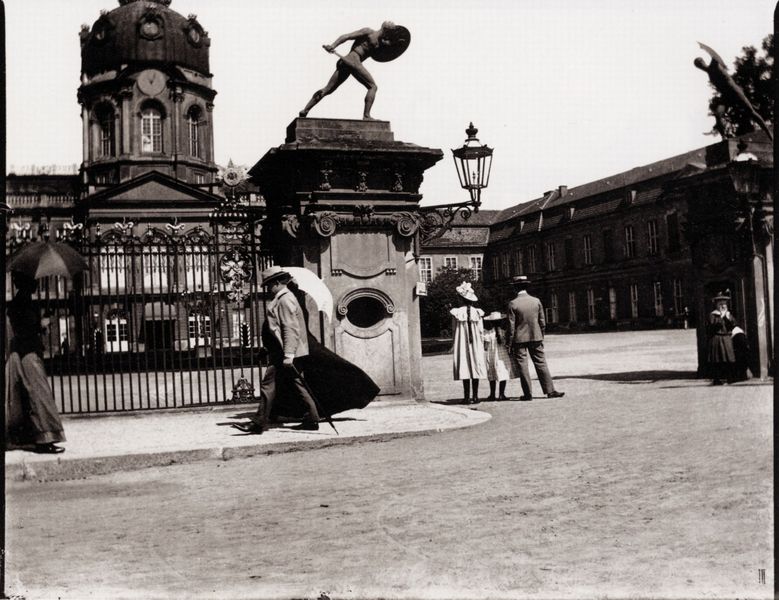
Titel: Am Tor des Charlottenburger Schlosses
Künstler: Heinrich Zille
Schlagwörter: flügel, himmel, kämpfer, mann, nackt, schatten, weiß, wolken, dreieck, frauen, menschen, mädchen, sand, stadt, fenster, frau, fussgänger, grau, hell, hintergrund, hut, kleid, laterne, laternen, licht, männer, schwarz, strasse, säule, vordergrund, ausblick, dach, dame, gebäude, haus, schirm, schloss, sonnenschirm, weg, zaun, herren, rock, anzug, hose, jacke, architektur, barock, rahmen, bild, herr, schauen, wind, brüstung, busch, gitter, sonne, boden, figur, drei, familie, kind, paar, kamin, kinder, turm, skulptur, statue, deutschland, ansicht, man, passanten, schuhe, zöpfe, dächer, giebel, mauer, monochrom, hof, spazieren, platz, besucher, pilaster, figuren, rundbogen, friedrich, wehen, zopf, ziffern, uhr, metall, deutsch, durchgang, bildhauerei, plinthe, podest, weste, tor, foto, fotografie, photographie, eingang, eisen, schild, schmiedeeisen, innenhof, berlin, antike, bürgersteig, palast, stockwerk, balustrade, gehweg, schwarzweiß, schwert, trottoir, soldat, reihe, degen, schuh, flanieren, architrav, sonntag, photo, fries, dreiecksgiebel, portal, lustschloss, gesims, skulpturen, pforte, voluten, ionisch, portikus, antik, krieger, etagen, achsen, konsole, pavillon, museum, spaziergänger, dresden, stockwerke, grieche, zeiger, zifferblatt, preussen, kandelaber, geschoss, turmuhr, gebälk, tempelfront, tympanon, fensterachsen, mittelrisalit, paare, ionische ordnung, zentralbau, seitenflügel, vorplatz, rundbogenfenster, oculus, okulus, säulenordnung, ordnung, pilasterordnung, trakt, ionica, baluster, touristen, uhrenturm, konsolfries, schlossflügel, uhrturm, hauptpavillon, flaneure, barockschloss, ehrenhof, sohlbank, panel, seitentrakte, fechter, sacko, scloss, sprenggiebel, schlosshof, geebäude, segementbogen, schlosstrakt, berlin charlottenburg, charlottenburg, diskuswerfer, drei achsen, einang, konslen, schloss charlottenburg, schlosspltz, schrim, schwertkämpfer, griche, 1900, frau+